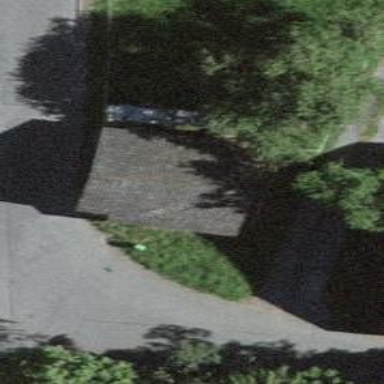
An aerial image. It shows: Barn.